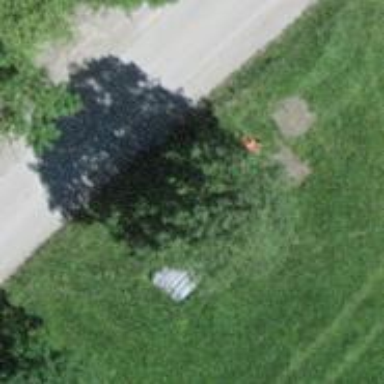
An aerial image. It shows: Pole with roofed pipeline marker.